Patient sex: M
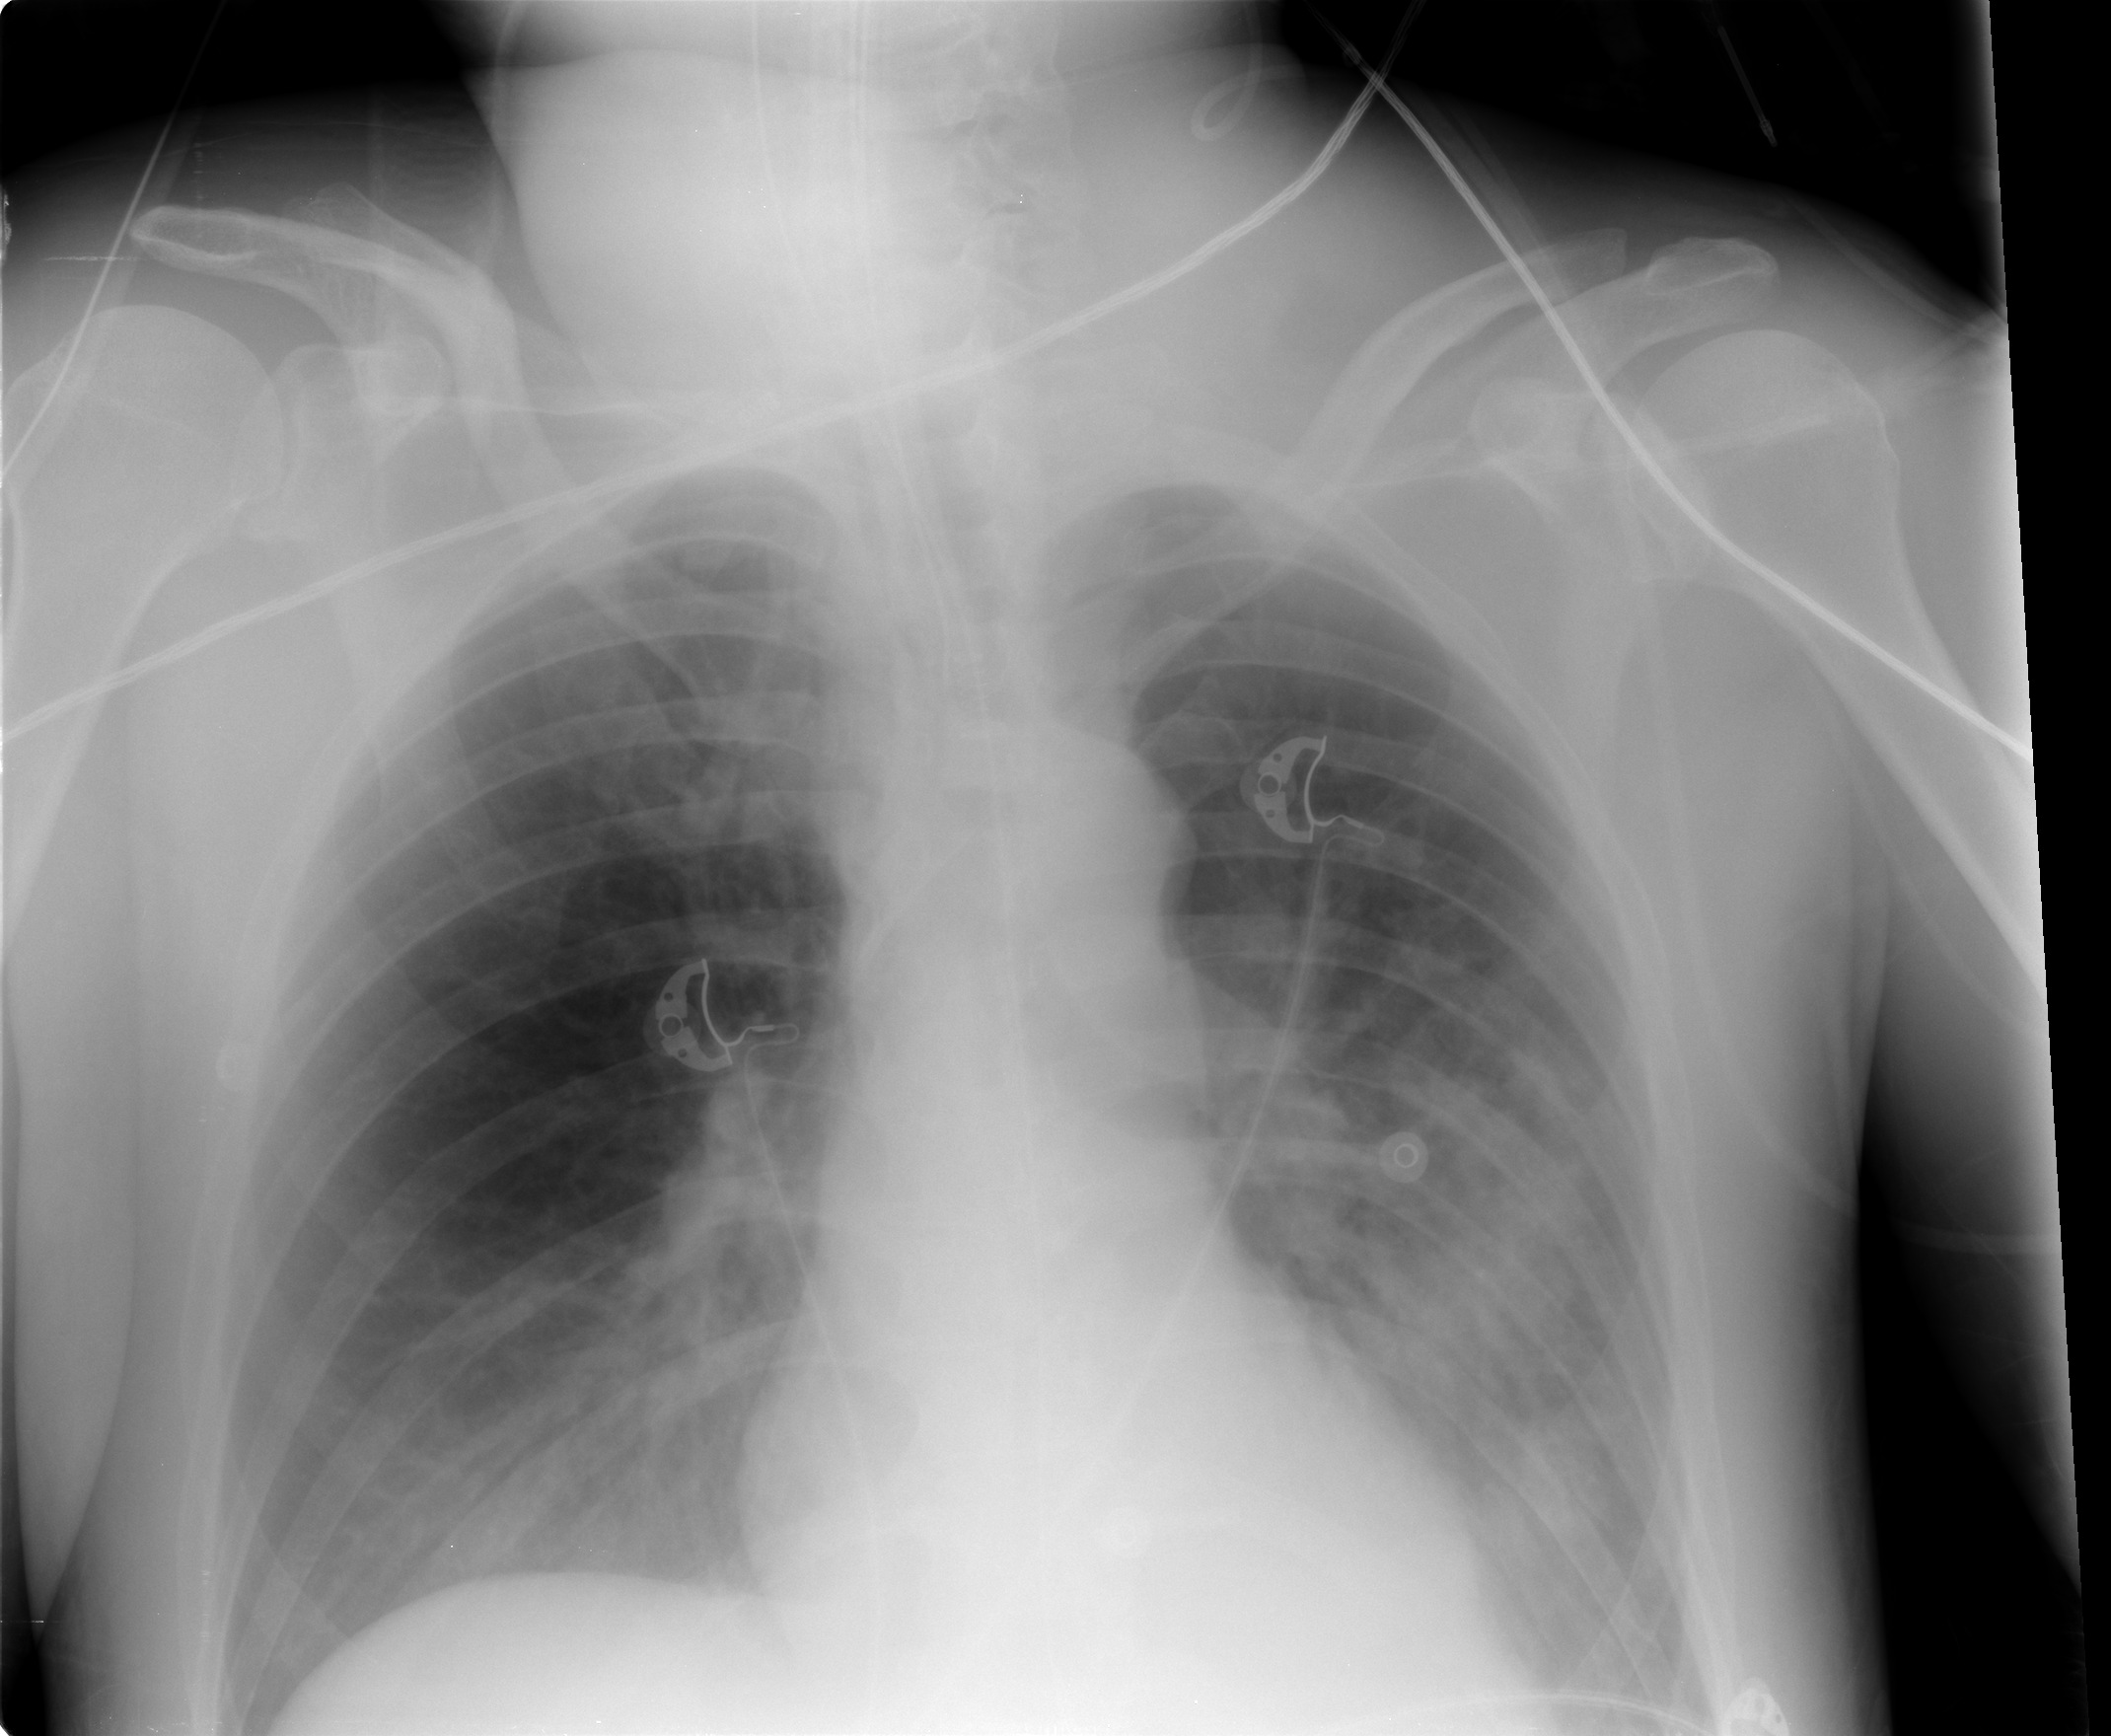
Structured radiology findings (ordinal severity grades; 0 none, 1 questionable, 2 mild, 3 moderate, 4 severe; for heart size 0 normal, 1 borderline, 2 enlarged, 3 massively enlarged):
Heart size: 0
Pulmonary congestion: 0
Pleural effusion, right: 0
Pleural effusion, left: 0
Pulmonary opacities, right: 0
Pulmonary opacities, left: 2
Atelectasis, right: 0
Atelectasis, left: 2